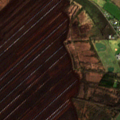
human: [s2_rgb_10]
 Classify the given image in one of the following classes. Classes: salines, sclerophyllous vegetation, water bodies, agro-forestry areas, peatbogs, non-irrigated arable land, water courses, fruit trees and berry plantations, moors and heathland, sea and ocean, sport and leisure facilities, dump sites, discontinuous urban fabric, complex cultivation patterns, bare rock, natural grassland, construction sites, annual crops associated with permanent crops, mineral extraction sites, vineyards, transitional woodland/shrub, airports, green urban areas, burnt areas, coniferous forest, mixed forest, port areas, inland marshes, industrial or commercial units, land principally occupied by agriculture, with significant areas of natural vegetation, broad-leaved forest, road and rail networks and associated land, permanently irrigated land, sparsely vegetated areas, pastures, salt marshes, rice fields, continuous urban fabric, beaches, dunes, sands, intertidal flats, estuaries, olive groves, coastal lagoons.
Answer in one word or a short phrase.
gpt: non-irrigated arable land, pastures, mixed forest, peatbogs